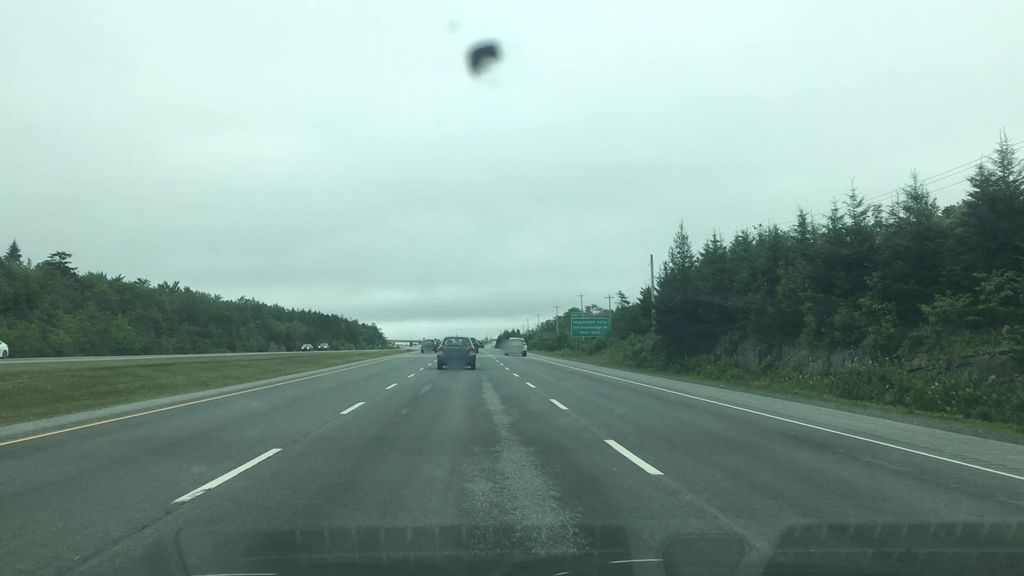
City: halifax